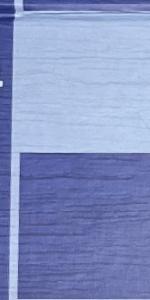
Label: Empty